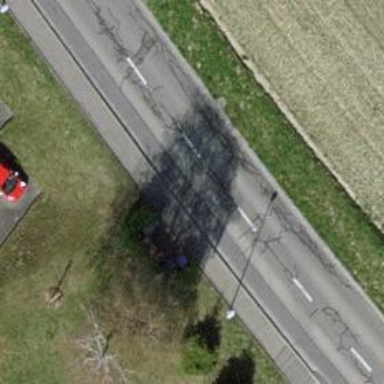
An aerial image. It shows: Tertiary road with asphalt surface.